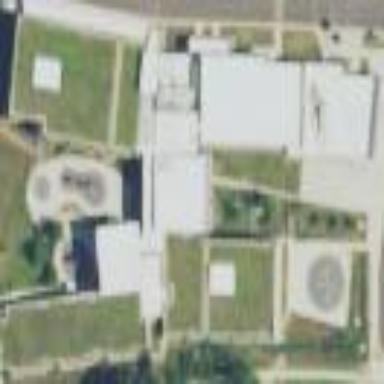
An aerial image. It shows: School building.